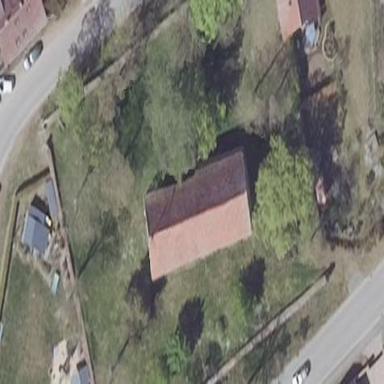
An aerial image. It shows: Building that is place of worship.